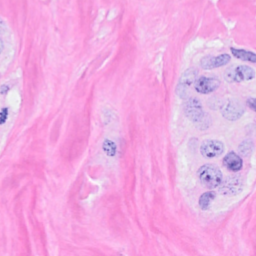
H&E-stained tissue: Breast